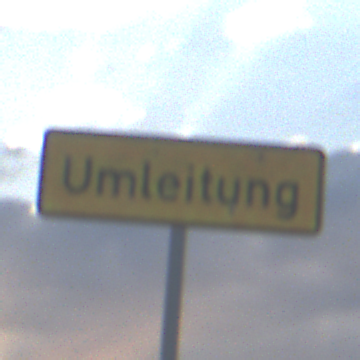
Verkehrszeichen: Umleitungsankuendigung
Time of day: SunriseSunset
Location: Outdoor (Nature)
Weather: PartlyCloudy
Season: NotSpecified
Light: Natural